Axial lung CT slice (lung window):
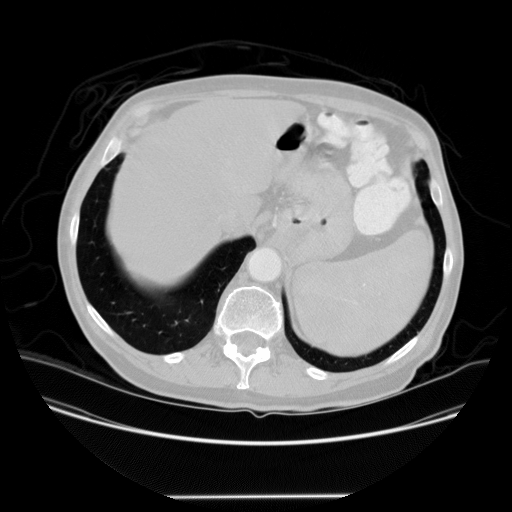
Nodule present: no